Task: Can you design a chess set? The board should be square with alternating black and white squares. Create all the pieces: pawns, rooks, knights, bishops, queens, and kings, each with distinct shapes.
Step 821:
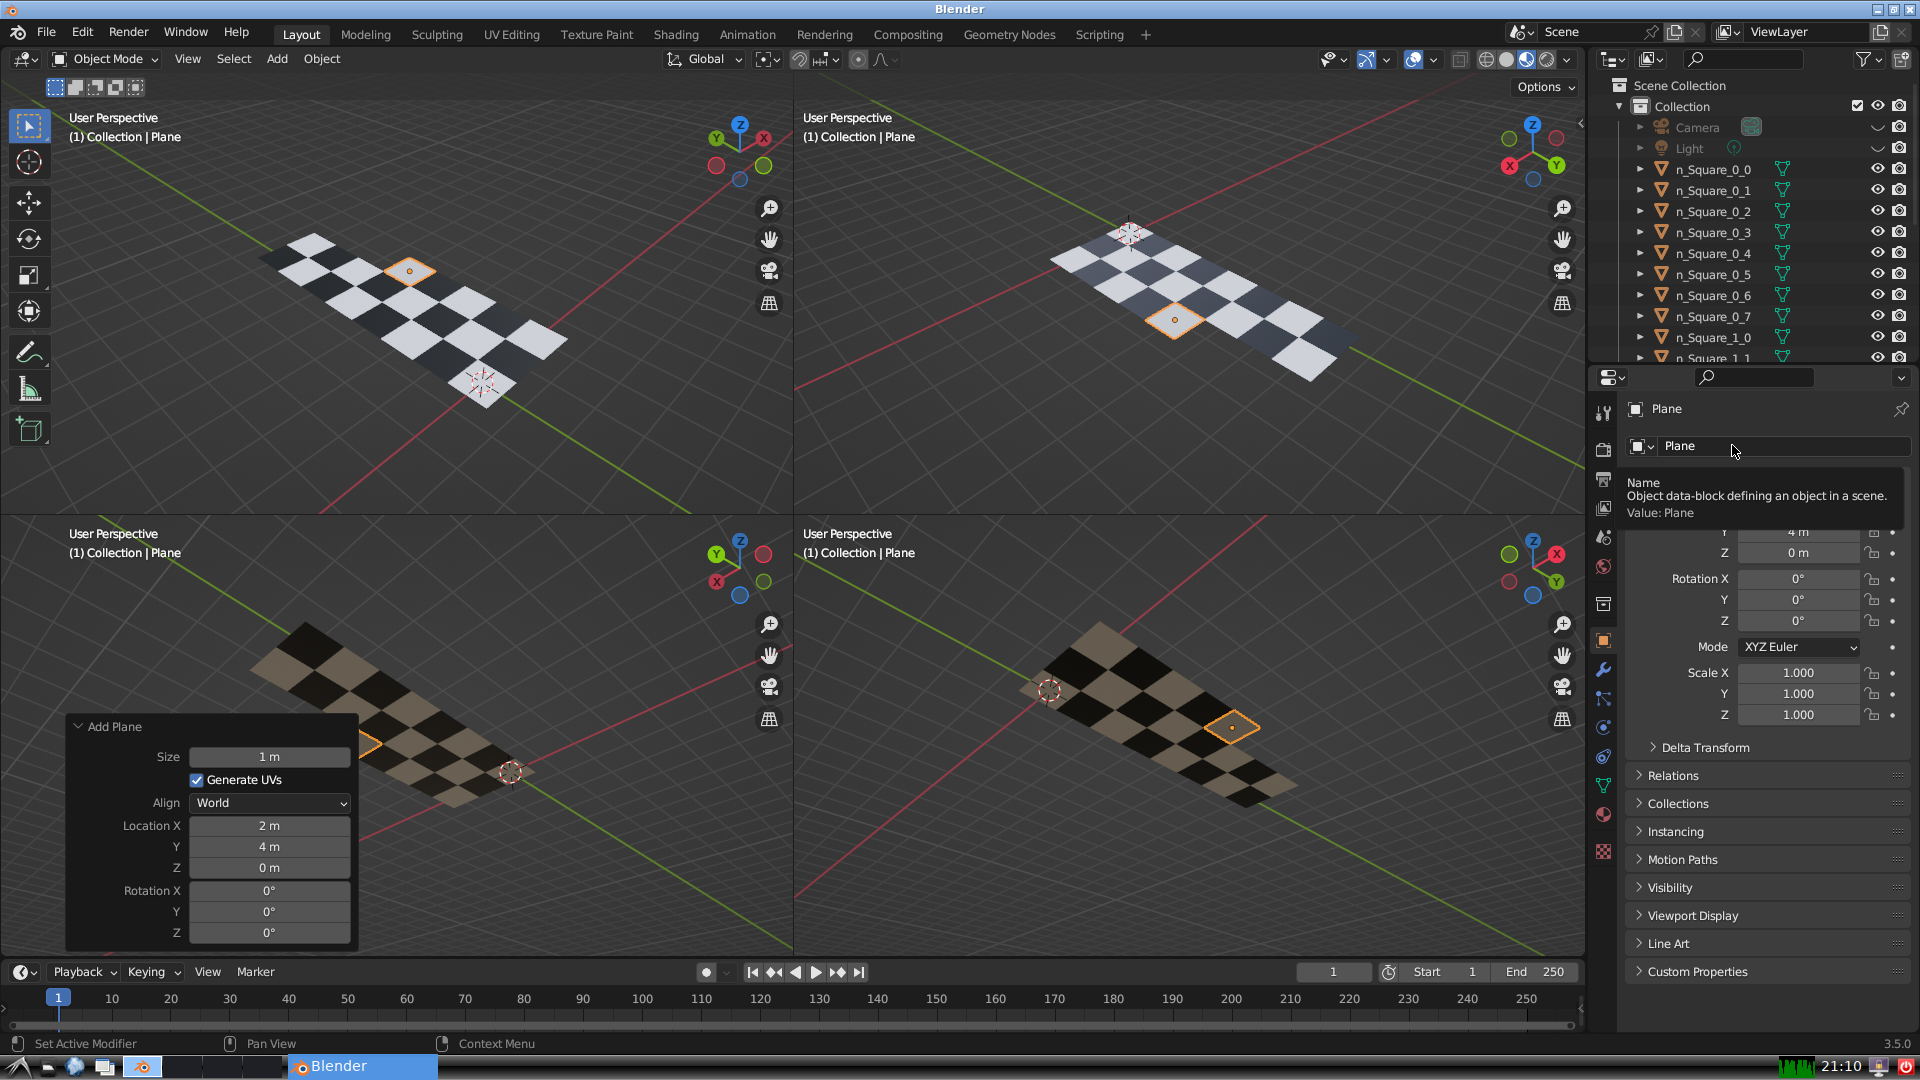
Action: click: no